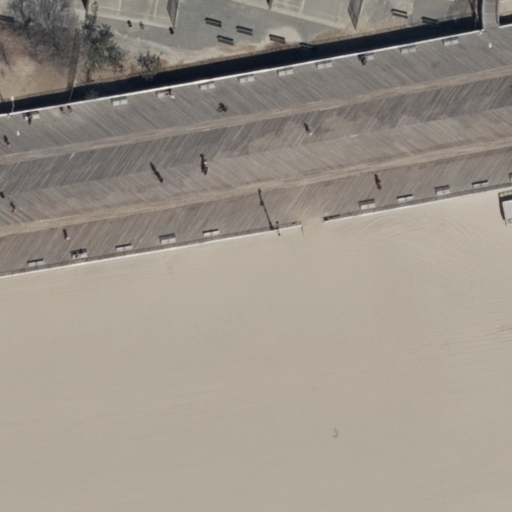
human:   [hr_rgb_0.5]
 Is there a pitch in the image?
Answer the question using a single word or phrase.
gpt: yes

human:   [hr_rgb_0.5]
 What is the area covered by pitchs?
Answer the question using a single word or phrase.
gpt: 0m2

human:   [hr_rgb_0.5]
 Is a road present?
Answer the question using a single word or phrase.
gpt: yes

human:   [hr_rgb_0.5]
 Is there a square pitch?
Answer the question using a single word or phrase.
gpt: no

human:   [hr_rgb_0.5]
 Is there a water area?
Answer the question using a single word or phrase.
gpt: no

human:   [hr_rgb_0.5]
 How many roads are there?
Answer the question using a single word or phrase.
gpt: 2

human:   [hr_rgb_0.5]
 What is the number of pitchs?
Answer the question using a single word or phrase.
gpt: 1

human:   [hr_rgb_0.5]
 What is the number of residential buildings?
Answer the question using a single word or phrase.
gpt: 0

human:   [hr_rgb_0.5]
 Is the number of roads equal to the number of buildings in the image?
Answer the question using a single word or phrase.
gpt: no

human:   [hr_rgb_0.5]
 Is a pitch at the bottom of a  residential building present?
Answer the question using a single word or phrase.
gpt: no

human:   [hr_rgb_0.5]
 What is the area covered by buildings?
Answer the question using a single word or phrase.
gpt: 0m2

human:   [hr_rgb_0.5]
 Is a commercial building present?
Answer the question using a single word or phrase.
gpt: no

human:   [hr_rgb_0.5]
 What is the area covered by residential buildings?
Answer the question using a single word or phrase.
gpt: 0m2

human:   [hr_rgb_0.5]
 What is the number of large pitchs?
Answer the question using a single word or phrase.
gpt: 0

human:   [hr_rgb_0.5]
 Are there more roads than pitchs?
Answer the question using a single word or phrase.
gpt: yes

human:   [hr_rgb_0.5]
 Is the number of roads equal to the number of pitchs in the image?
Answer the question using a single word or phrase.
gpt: no

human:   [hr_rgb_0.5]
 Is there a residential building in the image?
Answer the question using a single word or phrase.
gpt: no

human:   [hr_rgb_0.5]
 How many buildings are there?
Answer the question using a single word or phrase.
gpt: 0

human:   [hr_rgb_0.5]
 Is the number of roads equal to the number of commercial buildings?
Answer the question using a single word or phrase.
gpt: no

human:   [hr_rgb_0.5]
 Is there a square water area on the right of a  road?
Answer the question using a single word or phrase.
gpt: no

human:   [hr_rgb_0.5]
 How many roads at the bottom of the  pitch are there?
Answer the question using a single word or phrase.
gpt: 2

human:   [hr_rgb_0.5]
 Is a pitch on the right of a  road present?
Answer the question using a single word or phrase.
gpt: no

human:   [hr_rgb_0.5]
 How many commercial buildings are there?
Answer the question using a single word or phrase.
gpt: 0

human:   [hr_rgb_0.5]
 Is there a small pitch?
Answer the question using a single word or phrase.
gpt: yes

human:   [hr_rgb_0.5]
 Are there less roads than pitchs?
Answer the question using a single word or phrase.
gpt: no

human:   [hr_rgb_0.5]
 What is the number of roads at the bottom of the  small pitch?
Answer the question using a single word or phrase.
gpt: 2

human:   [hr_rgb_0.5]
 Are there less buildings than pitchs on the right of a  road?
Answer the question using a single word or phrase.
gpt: no

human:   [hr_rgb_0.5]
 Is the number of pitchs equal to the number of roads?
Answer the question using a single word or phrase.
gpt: no

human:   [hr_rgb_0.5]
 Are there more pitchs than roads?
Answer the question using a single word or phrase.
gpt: no

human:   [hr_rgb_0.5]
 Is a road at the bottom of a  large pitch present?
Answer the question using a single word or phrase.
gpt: no

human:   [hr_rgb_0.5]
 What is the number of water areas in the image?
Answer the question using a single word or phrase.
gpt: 0

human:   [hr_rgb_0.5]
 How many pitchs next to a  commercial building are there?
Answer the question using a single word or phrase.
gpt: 0

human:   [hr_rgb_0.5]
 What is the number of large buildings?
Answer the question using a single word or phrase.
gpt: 0

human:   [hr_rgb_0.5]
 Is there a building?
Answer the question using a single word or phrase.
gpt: no

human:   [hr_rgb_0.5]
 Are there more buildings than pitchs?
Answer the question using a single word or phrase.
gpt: no

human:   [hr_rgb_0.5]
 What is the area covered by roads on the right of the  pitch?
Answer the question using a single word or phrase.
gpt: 0m2

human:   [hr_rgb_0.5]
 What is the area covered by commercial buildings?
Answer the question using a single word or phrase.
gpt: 0m2

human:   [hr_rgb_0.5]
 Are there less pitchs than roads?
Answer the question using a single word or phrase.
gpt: yes

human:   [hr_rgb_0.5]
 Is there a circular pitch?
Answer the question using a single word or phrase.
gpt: no

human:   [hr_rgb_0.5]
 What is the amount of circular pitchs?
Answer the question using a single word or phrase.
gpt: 0

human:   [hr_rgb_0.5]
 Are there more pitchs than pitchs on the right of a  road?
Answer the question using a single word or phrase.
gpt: yes

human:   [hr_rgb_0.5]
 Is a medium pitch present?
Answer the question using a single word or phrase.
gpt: no

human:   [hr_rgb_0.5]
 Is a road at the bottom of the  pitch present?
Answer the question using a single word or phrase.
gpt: yes

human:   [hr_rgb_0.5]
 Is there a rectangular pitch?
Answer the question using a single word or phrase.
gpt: yes

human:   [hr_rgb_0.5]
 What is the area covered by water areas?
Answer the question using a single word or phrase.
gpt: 0m2

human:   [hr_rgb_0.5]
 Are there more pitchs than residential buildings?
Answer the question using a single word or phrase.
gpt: yes

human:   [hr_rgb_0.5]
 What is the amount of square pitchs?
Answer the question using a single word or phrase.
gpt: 0

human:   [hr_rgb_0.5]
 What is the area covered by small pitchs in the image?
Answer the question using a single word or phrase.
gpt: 0m2

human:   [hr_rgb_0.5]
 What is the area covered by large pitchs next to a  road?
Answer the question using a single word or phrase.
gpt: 0m2

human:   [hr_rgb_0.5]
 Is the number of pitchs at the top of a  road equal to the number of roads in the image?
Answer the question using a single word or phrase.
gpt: no

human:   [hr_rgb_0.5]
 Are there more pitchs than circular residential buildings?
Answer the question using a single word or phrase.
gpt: yes

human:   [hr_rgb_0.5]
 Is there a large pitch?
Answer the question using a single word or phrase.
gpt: no

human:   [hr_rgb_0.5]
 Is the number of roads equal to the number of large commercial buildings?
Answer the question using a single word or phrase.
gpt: no

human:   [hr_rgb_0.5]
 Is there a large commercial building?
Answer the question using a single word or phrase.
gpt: no

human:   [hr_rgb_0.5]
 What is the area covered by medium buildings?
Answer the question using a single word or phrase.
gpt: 0m2

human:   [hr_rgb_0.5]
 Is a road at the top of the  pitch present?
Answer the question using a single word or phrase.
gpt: no

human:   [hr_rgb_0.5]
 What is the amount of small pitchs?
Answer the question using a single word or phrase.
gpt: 1

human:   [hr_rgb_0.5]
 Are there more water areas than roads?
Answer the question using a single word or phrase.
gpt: no

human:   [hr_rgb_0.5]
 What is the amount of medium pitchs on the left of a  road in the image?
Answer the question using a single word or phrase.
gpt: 0

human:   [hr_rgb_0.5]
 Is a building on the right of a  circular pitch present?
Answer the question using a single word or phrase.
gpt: no

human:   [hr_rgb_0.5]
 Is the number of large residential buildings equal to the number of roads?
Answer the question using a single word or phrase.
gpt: no

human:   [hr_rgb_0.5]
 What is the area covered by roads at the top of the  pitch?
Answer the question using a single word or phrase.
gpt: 0m2

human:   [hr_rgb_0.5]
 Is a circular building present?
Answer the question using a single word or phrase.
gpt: no

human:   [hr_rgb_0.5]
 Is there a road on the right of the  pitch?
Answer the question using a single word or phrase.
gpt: yes